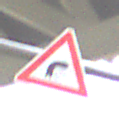
Verkehrszeichen: KurveRechts
Umgebung: Outdoor, Urban
Tageszeit: Midday
Wetter: Overcast
Licht: Natural
Jahreszeit: NotSpecified
Kontrast: LowContrast